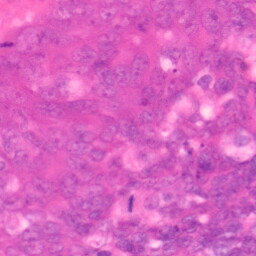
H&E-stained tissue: Colon